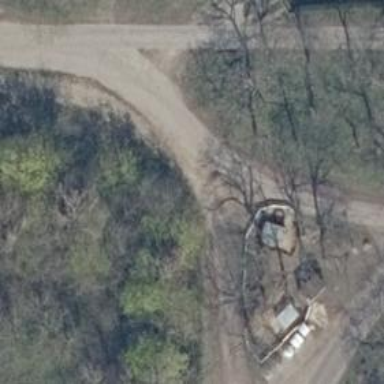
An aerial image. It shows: Concrete service road.